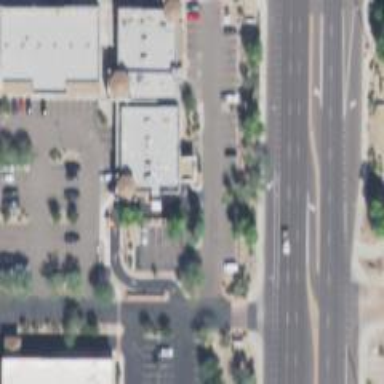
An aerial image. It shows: Healthcare clinic.